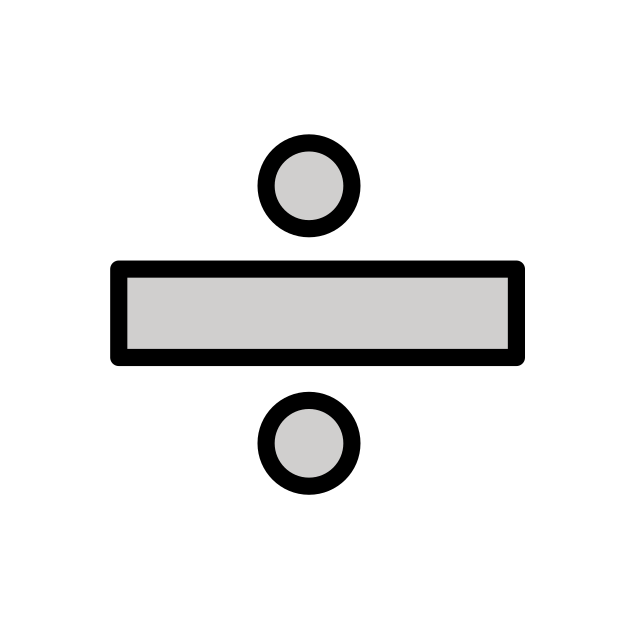
divide